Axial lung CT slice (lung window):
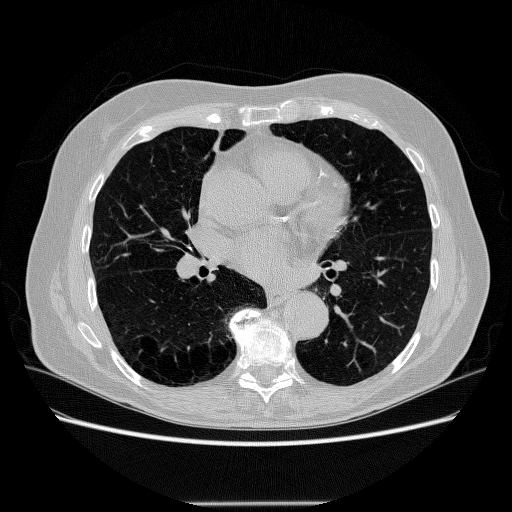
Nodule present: no